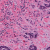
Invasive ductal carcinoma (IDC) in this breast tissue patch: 1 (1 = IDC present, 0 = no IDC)